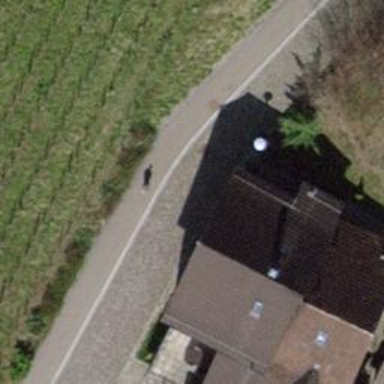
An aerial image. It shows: Residential road with sett surface.